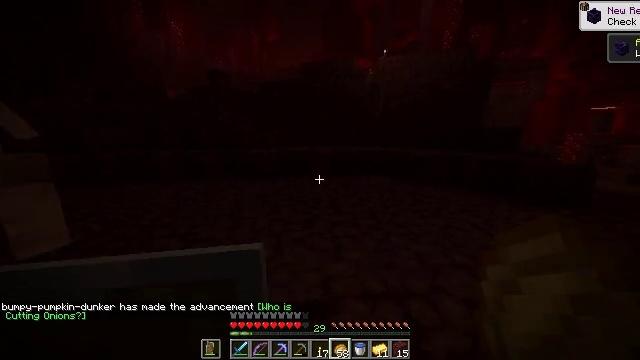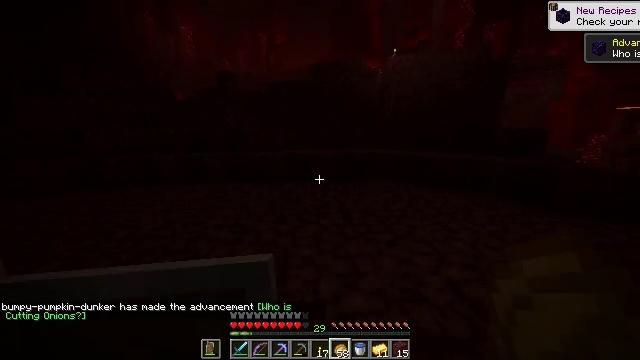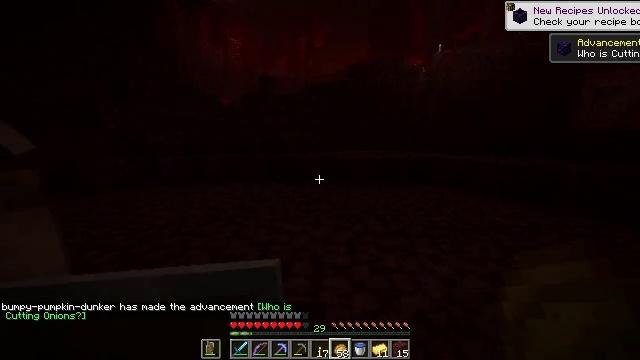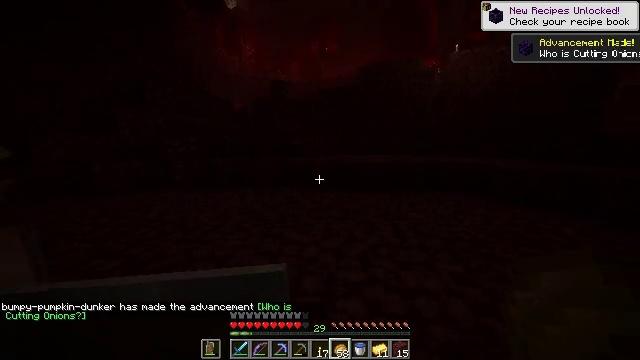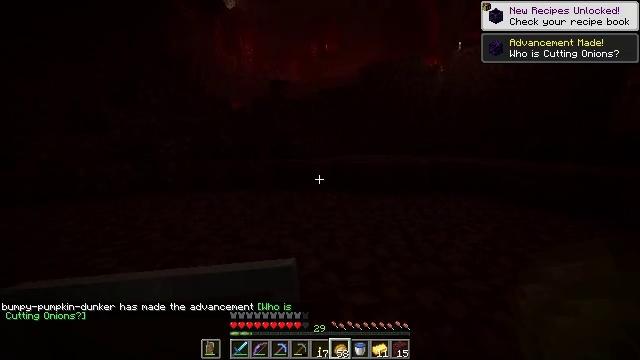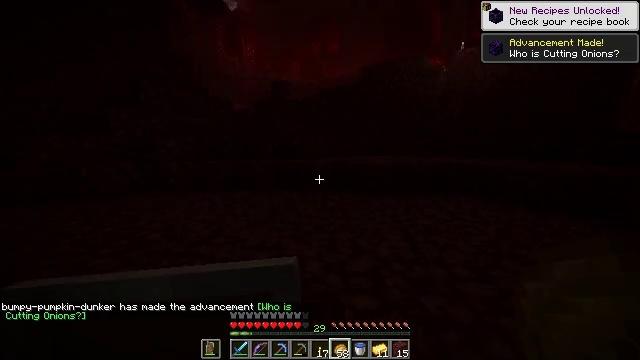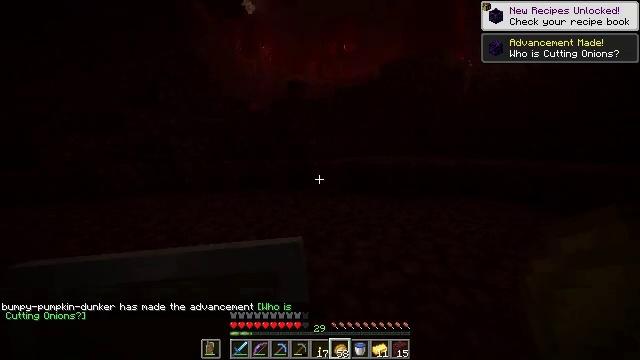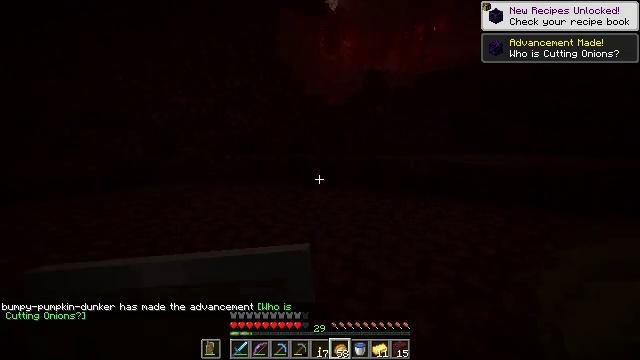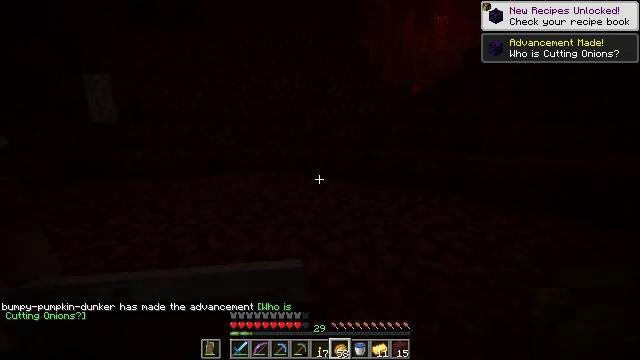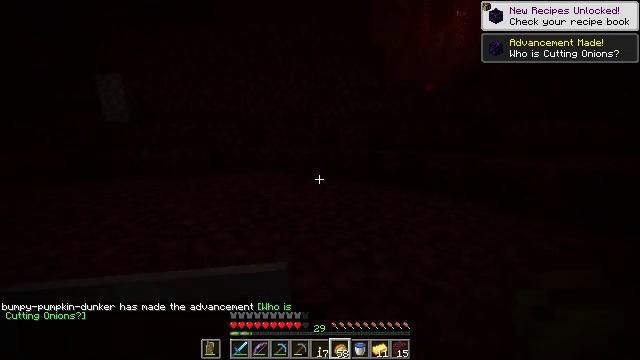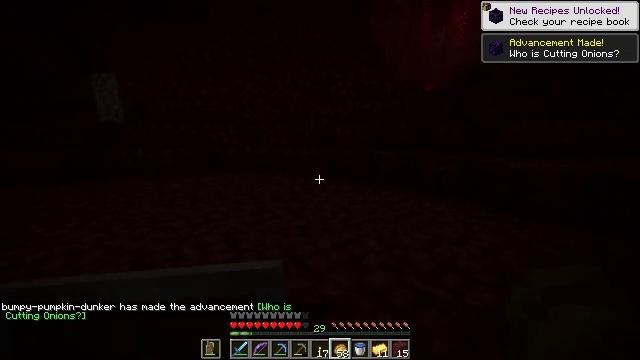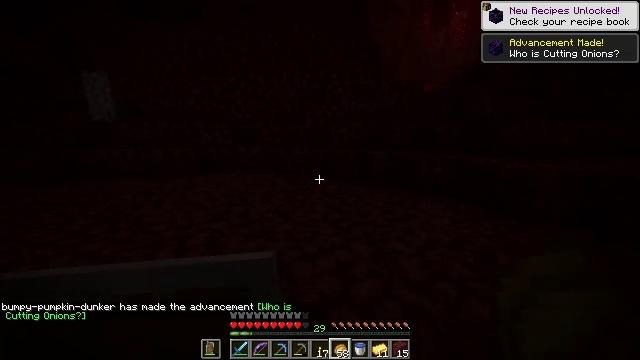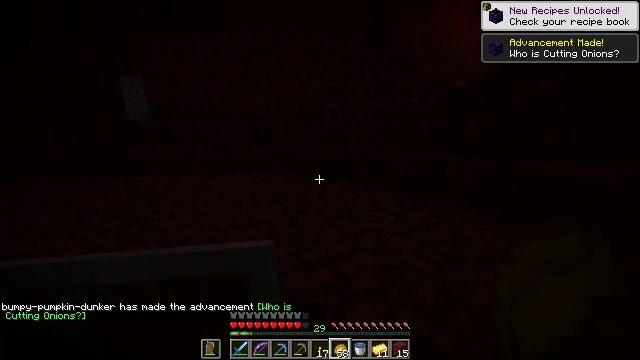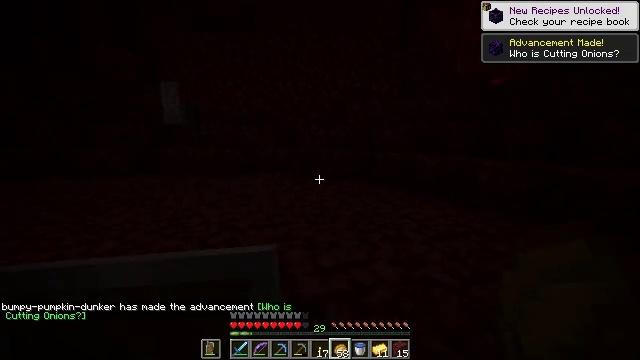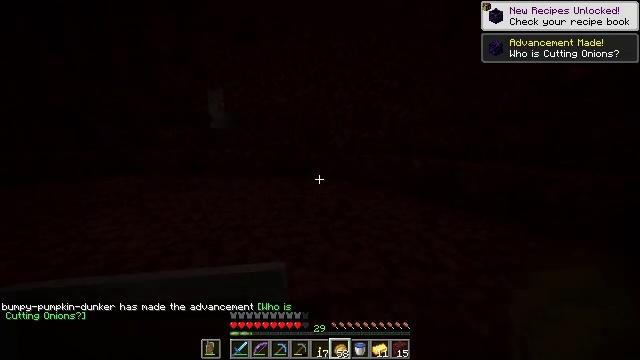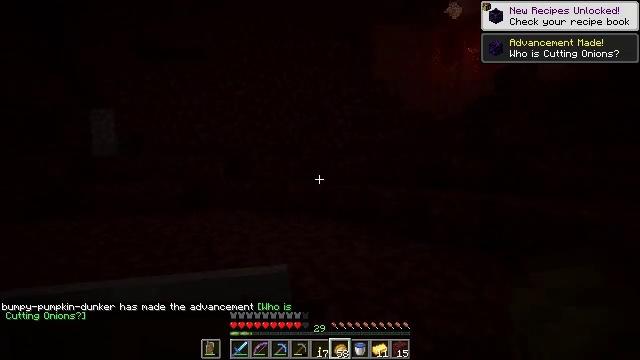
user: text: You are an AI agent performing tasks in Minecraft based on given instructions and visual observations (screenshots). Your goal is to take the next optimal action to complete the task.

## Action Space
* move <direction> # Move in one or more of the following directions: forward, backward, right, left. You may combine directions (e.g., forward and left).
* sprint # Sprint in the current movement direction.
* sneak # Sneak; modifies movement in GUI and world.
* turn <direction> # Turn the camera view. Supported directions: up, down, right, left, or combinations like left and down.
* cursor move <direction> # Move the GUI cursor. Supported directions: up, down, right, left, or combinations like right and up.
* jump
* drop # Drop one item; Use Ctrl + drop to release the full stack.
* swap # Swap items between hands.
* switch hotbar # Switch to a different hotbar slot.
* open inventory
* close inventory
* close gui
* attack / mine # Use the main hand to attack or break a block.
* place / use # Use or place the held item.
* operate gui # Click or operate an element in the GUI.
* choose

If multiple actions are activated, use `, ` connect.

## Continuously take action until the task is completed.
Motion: motion action
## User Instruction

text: Harvest crimson stem blocks.
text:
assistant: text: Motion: move forward, sprint, turn left
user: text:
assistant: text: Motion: move forward, sprint, turn left
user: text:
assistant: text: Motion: move forward, turn left
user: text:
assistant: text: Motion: move forward
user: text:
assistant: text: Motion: move forward
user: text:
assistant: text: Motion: move forward, turn left
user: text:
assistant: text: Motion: move forward, turn left and down
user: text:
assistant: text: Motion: move forward and move right, turn left and down
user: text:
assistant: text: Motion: move forward and move right, turn left
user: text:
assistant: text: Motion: move forward and move right
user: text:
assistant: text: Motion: move forward and move right
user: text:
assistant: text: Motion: move forward and move right, turn left
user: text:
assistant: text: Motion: move forward and move right, turn left
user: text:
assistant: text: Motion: move forward and move right, turn left
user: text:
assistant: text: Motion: move forward and move right, turn right and up
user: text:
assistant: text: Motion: move forward, turn right and up
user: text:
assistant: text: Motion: move forward, sprint, turn right and down
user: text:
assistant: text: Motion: move forward, sprint
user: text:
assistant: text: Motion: move forward, sprint
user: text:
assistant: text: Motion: move forward
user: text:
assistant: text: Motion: move forward
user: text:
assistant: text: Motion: move forward
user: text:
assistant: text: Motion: move forward
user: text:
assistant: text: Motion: move forward
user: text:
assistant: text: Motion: move forward
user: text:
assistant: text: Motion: move forward, turn left
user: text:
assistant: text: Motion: move forward, jump
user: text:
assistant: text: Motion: move forward, jump
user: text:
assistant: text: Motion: move forward, jump
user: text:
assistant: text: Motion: move forward, turn left and down